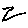
Label: zigzag